Question:
I have a tree and if I select two nodes they are saved correctly, but if I later decide to delete only one node of the two previously selected, both are deleted. How can I delete only one? this is the part of the code where I check for unselected nodes. The problem is the delete, but I don't know how to do it. Consider that the selected nodes are passed into a map -> functions <with key / value>
'''
nodeUnselect(event) {
if (this.dialogDate) {
this.selectedNode.push(event.node);
if (event.node.parent) {
this.selectedNode.push(event.node.parent);
}
} else {
if (event.node.parent) {
if (this.userData.functions && event.node.data && event.node.data.functionFK) {
delete this.userData.functions[event.node.data.functionFK];
}
} else {
if (event.node.children && event.node.children.length) {
for (const childNode of event.node.children) {
if (this.userData.functions && childNode.data && childNode.data.functionFK) {
delete this.userData.functions[childNode.data.functionFK];
}
}
}
}
}
}
'''
If you need more code I'll post it
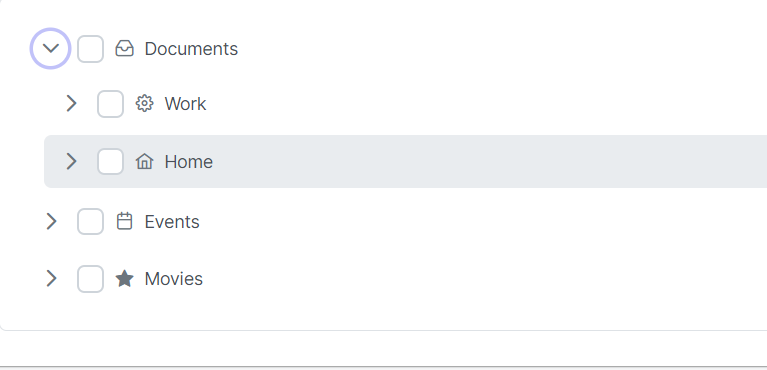
Answer: Is may help some one,
'''
deleteNode(node:any) : void {
if (node.parent != null) {
console.log(node.buildingId)
console.log(node.parent.children.indexOf(node))
node.parent.children.splice(node.parent.children.indexOf(node), 1)
}}
'''